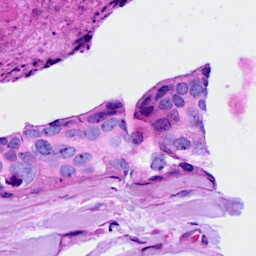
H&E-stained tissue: Breast